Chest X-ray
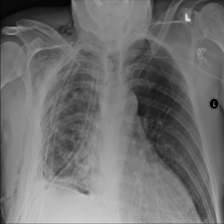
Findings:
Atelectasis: negative
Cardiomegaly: negative
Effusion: negative
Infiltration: negative
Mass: negative
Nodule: negative
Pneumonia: negative
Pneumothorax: negative
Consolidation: negative
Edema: negative
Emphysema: negative
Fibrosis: negative
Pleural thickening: negative
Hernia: negative